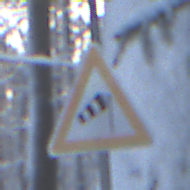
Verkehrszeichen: SeitenwindVonRechts
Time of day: MorningAfternoon
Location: Outdoor (Nature)
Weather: Clear
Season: Winter
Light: Natural